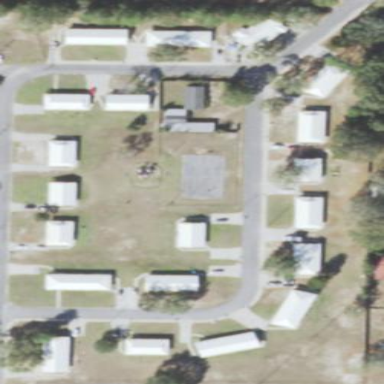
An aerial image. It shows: Residential area consisting of single-family homes.